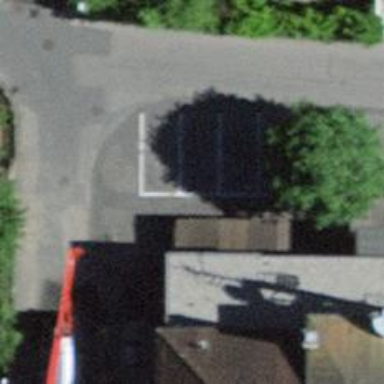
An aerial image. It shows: Bicycle parking area.